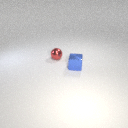
small blue metal cube in front of small red metal sphere